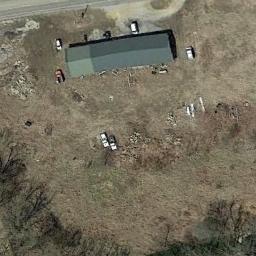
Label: sparse_residential